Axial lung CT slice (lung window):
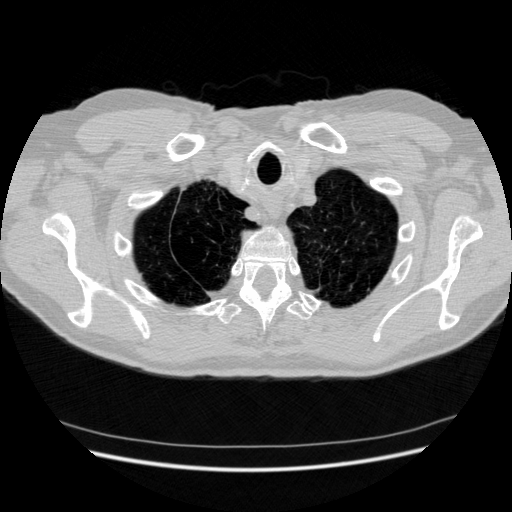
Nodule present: no